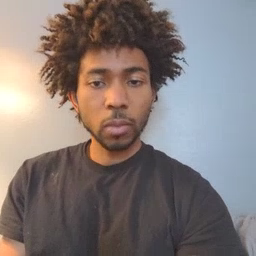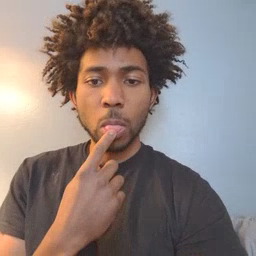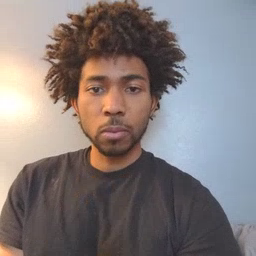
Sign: tongue